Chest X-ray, PA view. Patient: 62 years old, sex F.
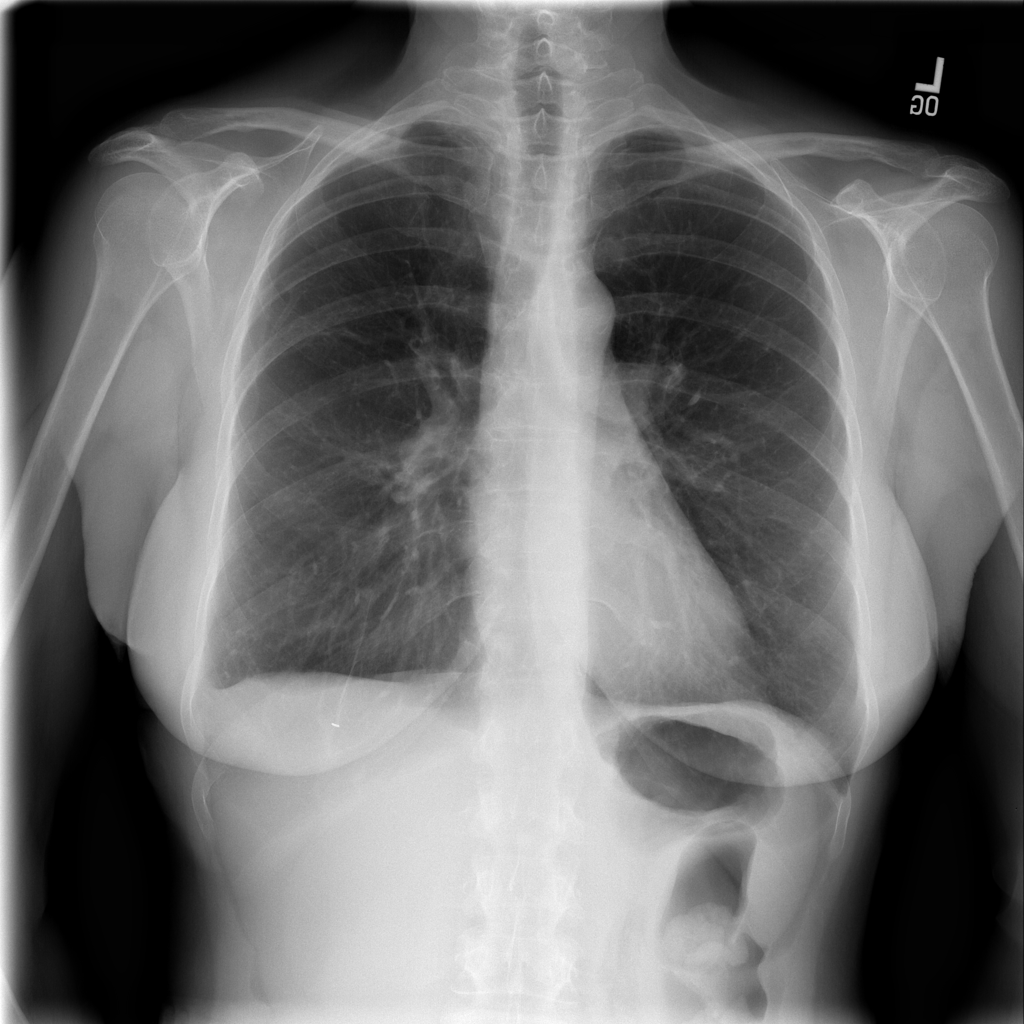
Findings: No Finding